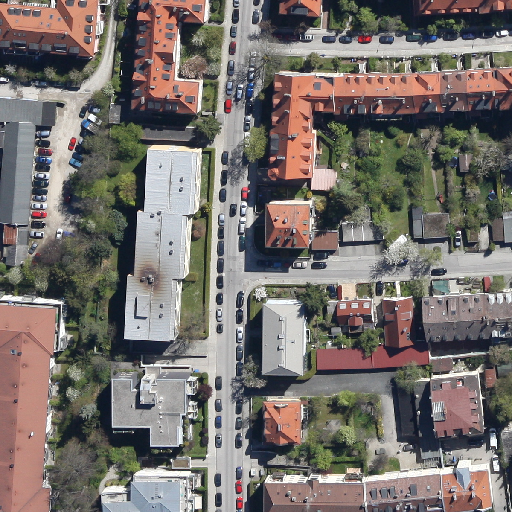
Referring expression: sidewalk along with tree